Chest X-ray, PA view. Patient: 63 years old, sex F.
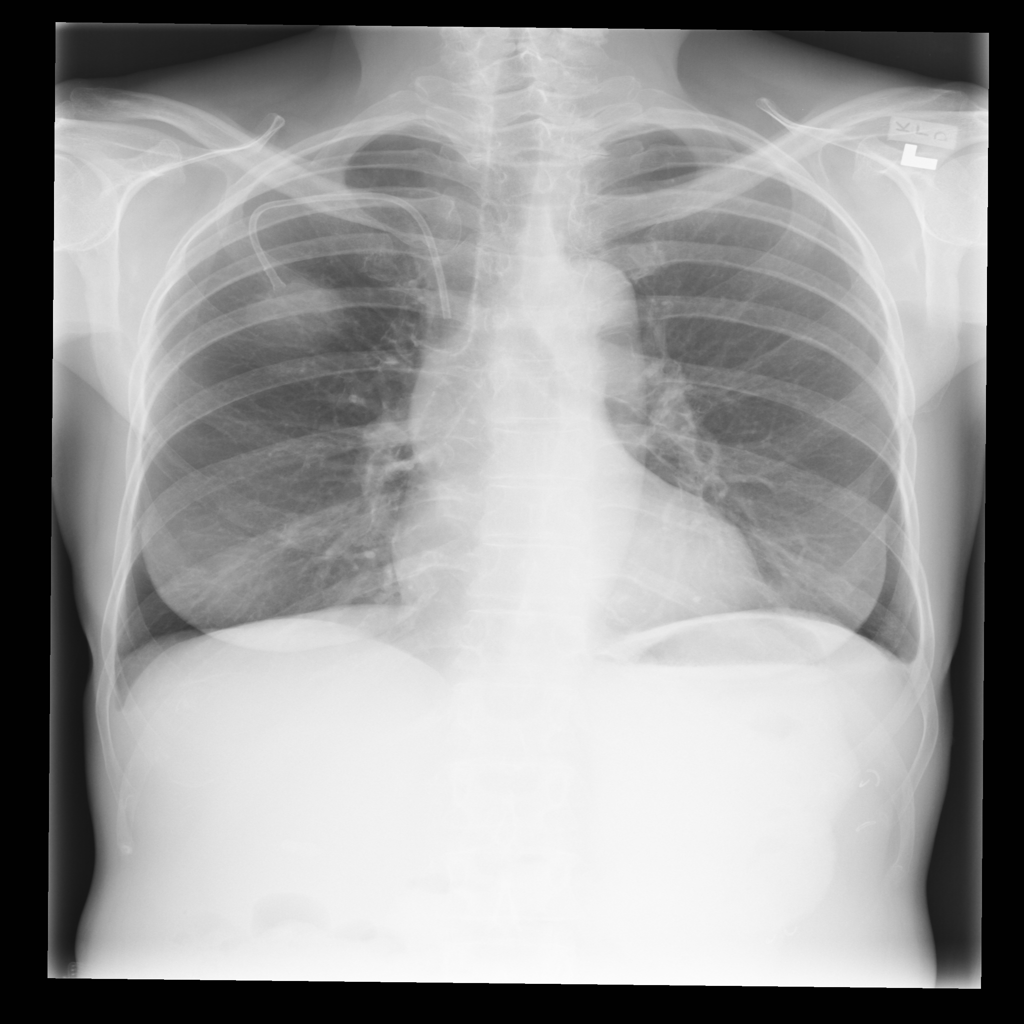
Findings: Effusion